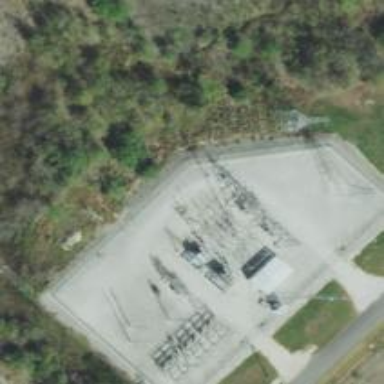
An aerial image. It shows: Switch for power supply.